Question: The BarChart x-axis value label position and the LineChart x-axis value label position mismatch slightly. What can I do to fix this?
<URL>

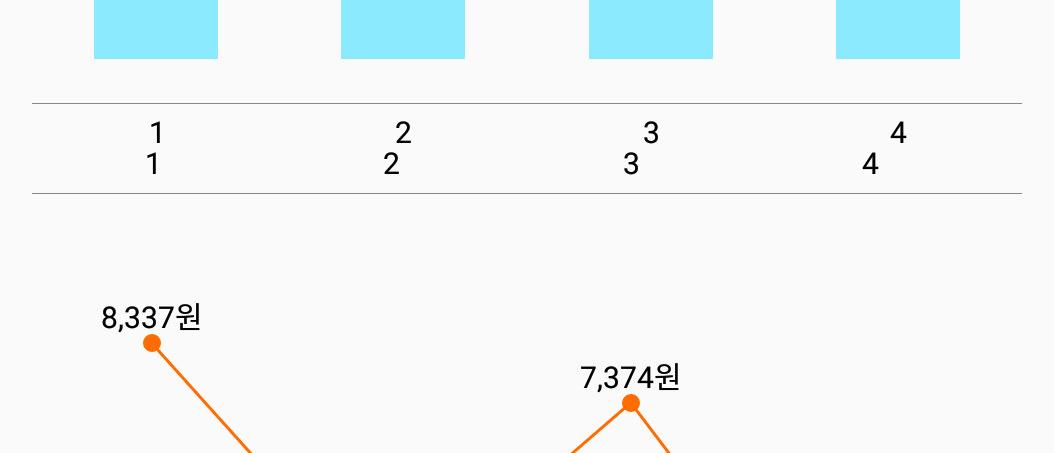
Answer: For what it's worth, I find that the mismatch is barely noticeable and if you hadn't have pointed it out I would not have seen it.
You can tweak the offset of the x-values using <URL>:
'''
mChart.getXAxis().setXOffset(10f);
'''
Use a negative offset (e.g., '-10f') if you want to move the labels in the opposite direction.
If you want to tweak the offset of the value on the LineChart it is a bit more complicated - you would have to subclass 'LineChartRenderer' and override the method 'drawValues'.
Please see <URL> if you wish to attempt that.